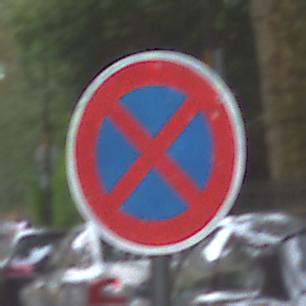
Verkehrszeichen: AbsolutesHalteverbot
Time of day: MorningAfternoon
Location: Outdoor (Urban)
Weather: Overcast
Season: NotSpecified
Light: Natural